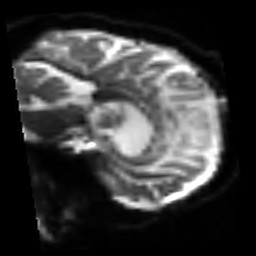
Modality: sbref
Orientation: sagittal
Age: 64
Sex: male
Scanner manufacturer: siemens
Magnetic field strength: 3 T
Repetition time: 3.2 s
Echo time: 0.081 s